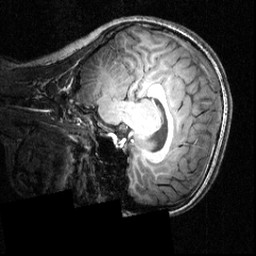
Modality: T1w
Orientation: sagittal
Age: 12
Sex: female
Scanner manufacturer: siemens
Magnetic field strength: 3.951 T
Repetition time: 1.5 s
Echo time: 0.00335 s